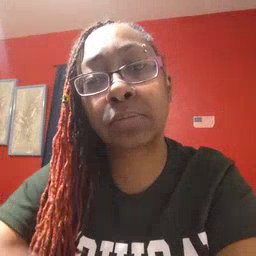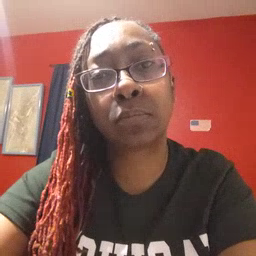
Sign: chin